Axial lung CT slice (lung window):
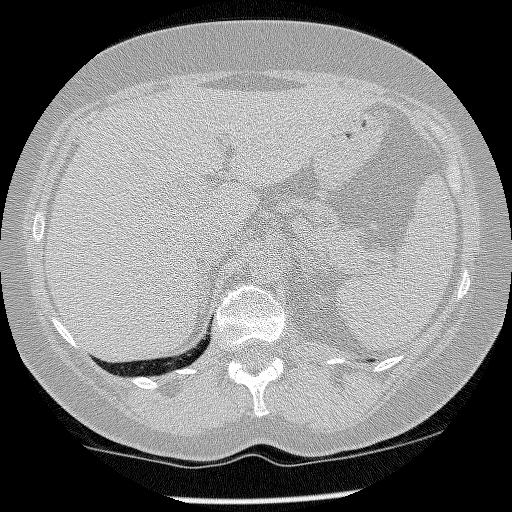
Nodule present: no